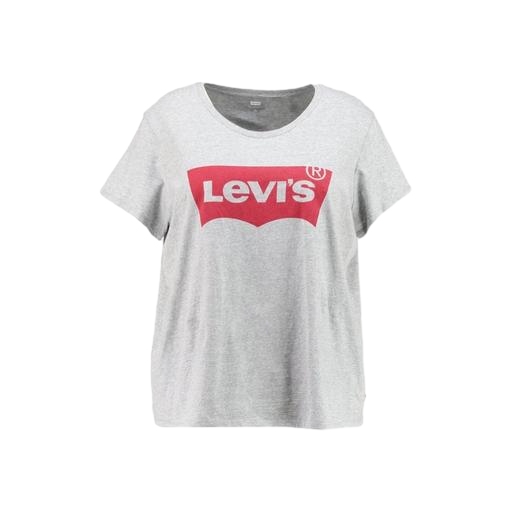
gray logo-print t-shirt, graphic tee, batwing t-shirt, white background